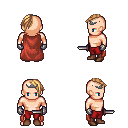
a pixel art fantasy rpg character, male body template, human, light skin, maroon cape, red pants, light blonde long mohawk hairstyle, iron tiara, metal gloves, brown shoes, dagger, four views (front, back, left, right), 2x2 character sprite sheet, small pixel art, hard edges, no anti-aliasing